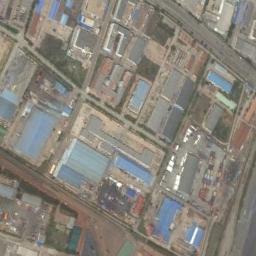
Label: industrial_area